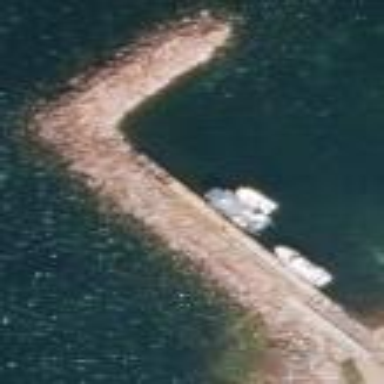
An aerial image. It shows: Breakwater structure.